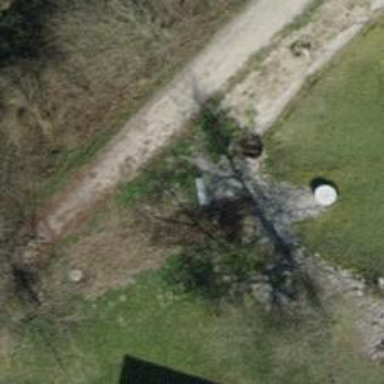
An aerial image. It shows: Bench.